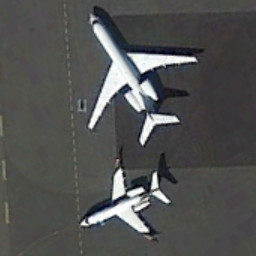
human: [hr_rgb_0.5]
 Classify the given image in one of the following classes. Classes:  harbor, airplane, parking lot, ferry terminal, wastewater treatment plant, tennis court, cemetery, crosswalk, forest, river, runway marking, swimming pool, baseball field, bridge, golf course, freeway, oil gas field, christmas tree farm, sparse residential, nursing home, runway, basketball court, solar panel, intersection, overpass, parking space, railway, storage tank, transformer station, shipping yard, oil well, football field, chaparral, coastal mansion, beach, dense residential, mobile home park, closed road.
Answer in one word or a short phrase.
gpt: airplane